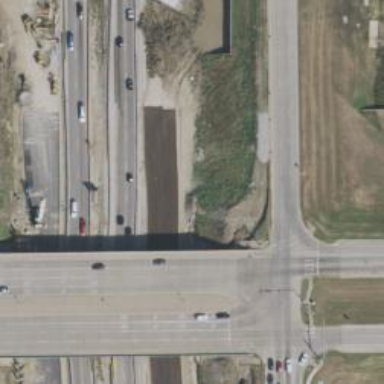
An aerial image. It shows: Secondary link road crossing over bridge.